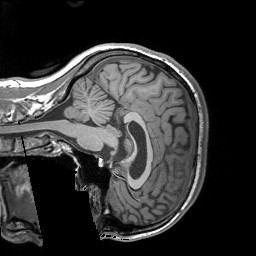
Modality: T1w
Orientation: sagittal
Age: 26
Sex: female
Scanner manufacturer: siemens
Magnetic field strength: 3 T
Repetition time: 1.9 s
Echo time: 0.00252 s